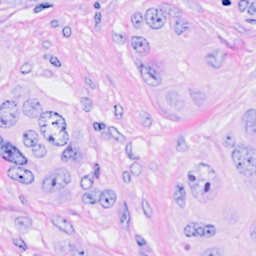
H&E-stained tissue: Breast